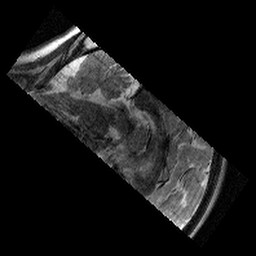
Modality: T2w
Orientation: sagittal
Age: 9
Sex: female
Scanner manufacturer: siemens
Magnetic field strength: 3 T
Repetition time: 9.23 s
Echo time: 0.067 s